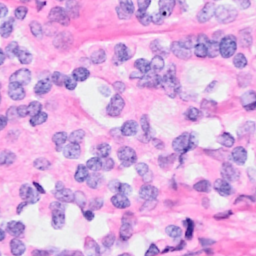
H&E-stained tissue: Breast